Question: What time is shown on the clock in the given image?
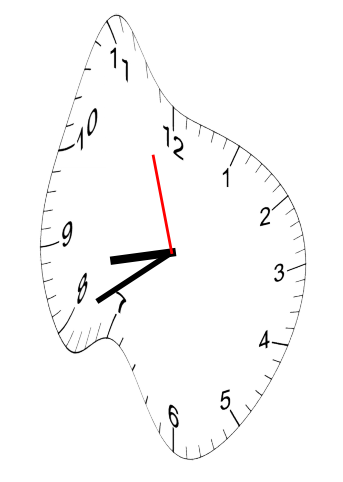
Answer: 08:39:57